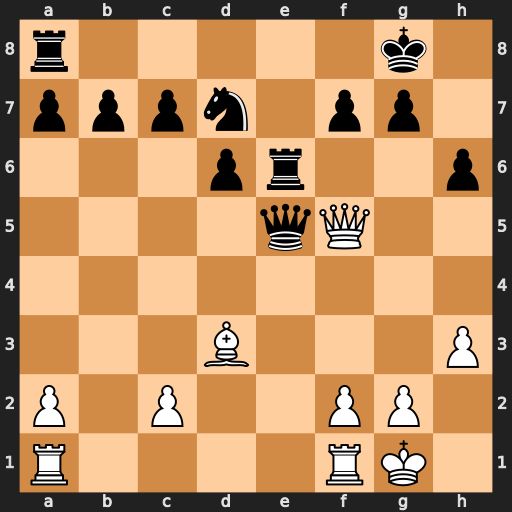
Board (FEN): r5k1/pppn1pp1/3pr2p/4qQ2/8/3B3P/P1P2PP1/R4RK1
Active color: w
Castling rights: -
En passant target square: -
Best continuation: Qh7+ Kf8 Qh8+ Ke7 Qxa8